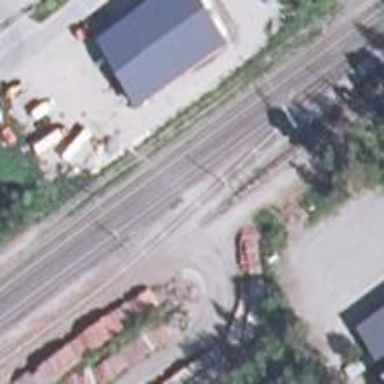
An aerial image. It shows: Wedge is used for the railway derail.